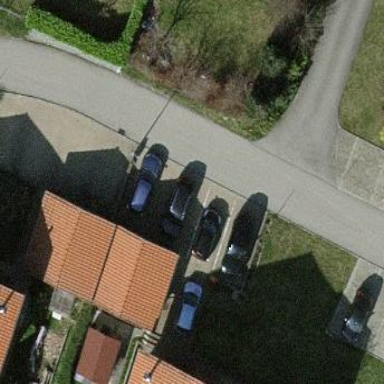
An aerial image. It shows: Garage.